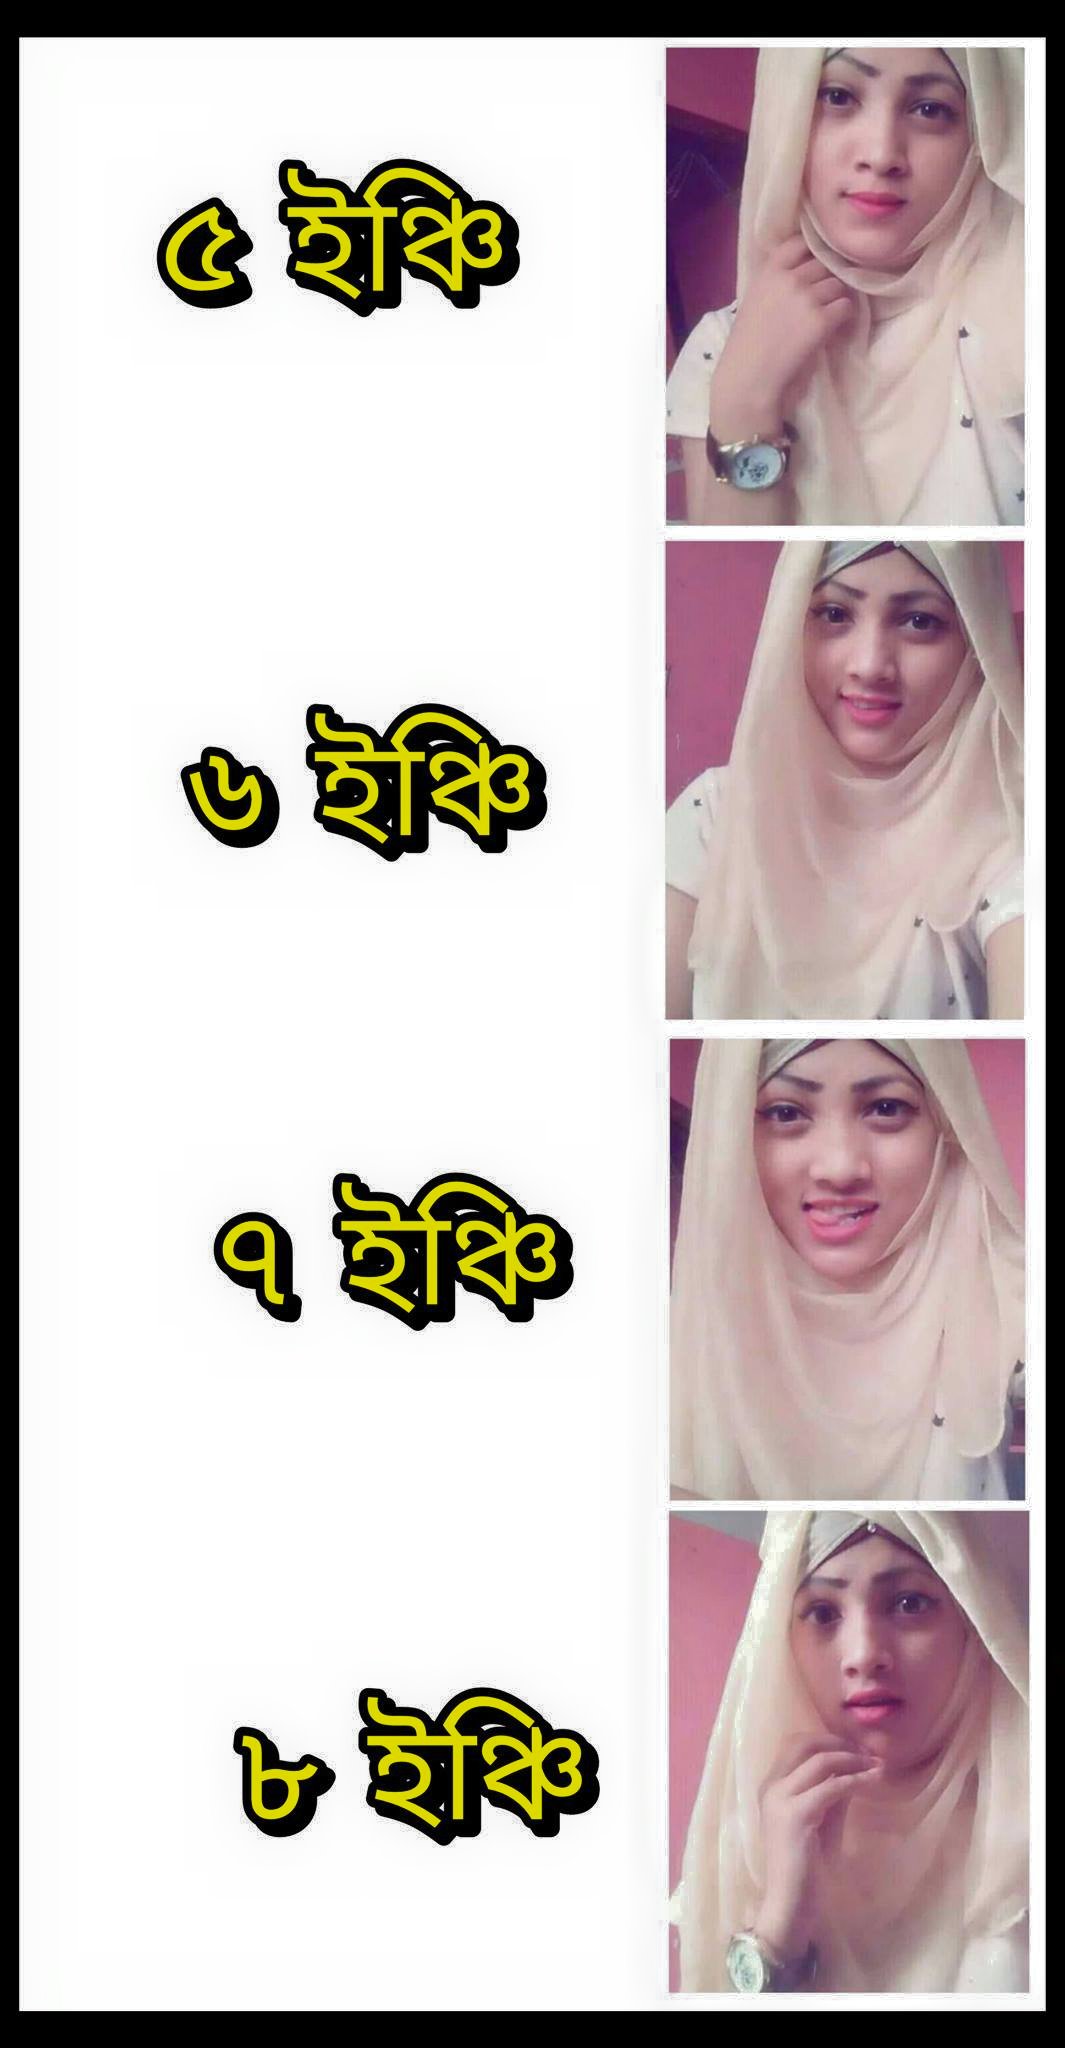
Caption: ৫ ইঞ্চি    ৬ ইঞ্চি    ৭ ইঞ্চি    ৮ ইঞ্চি
Label: hate